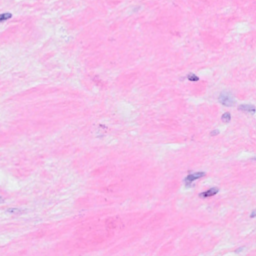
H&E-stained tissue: Breast